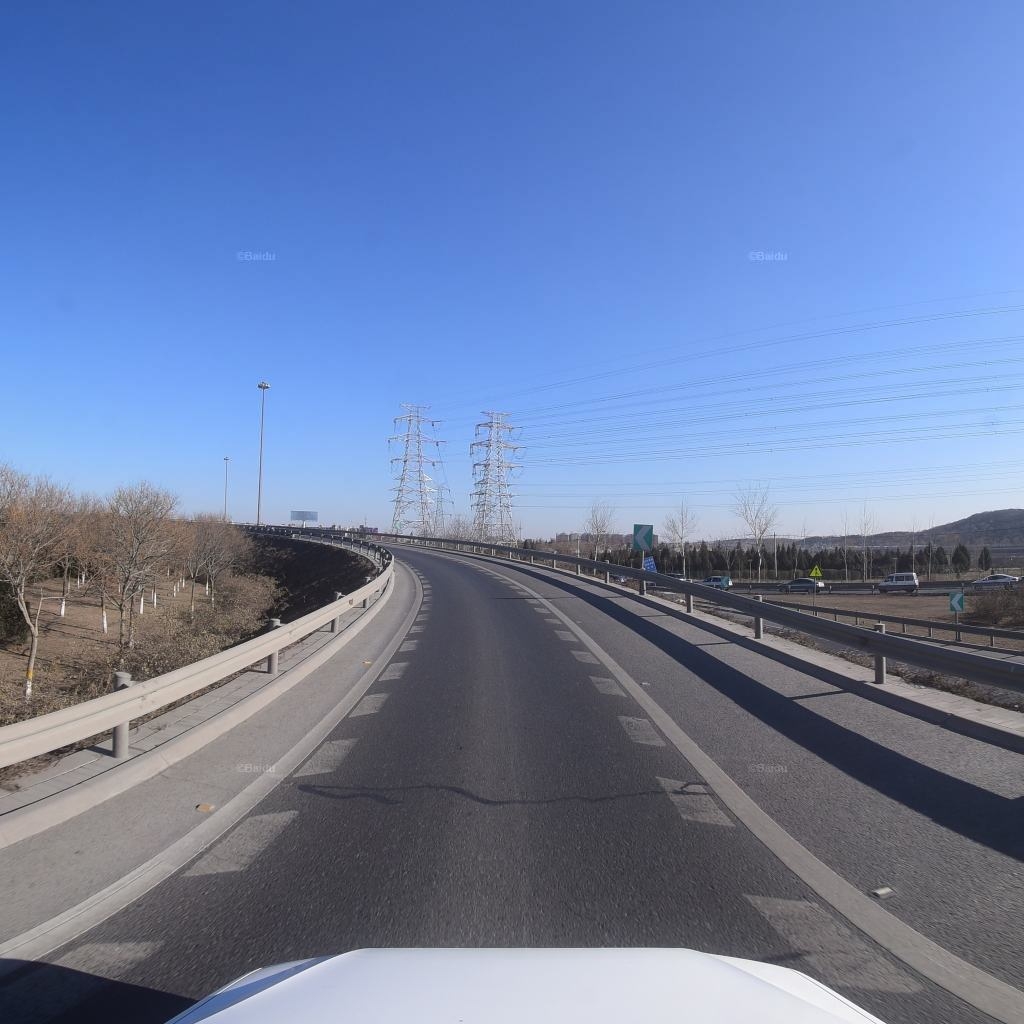
Region: Haidian
Road damage annotations: transverse patch